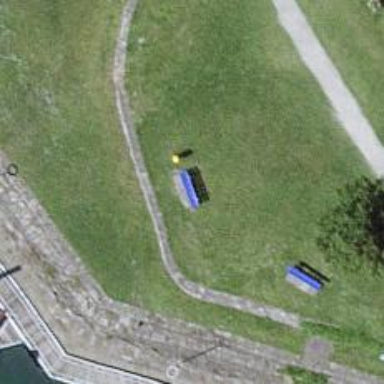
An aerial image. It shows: Bench for seating.